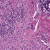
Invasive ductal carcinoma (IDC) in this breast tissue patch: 1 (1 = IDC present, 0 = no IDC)